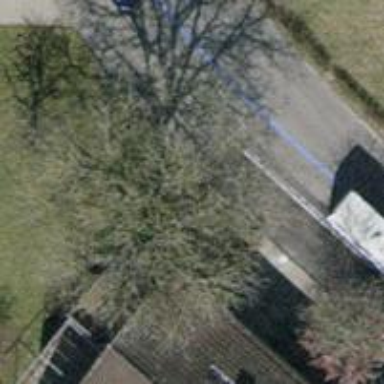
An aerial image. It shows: Urban tree adds touch of nature to the surroundings.